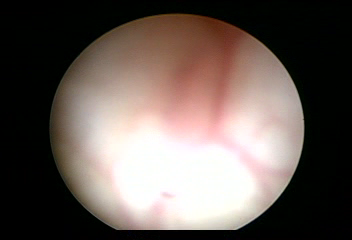
Modality: WLC
Class: Normal mucosa
Bladder cancer association: No